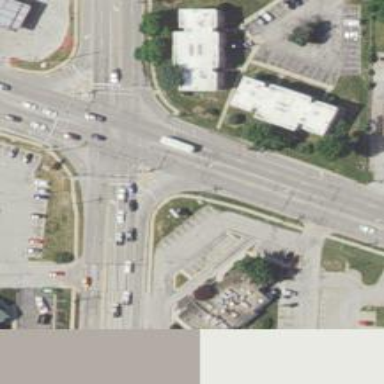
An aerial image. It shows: Footway that serves as traffic island.